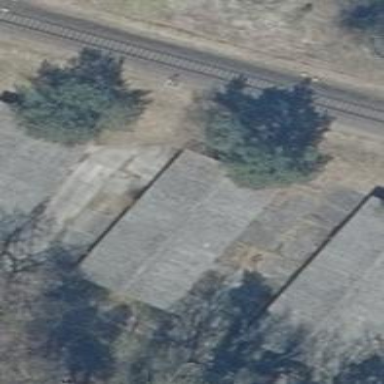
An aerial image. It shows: Group of garages.